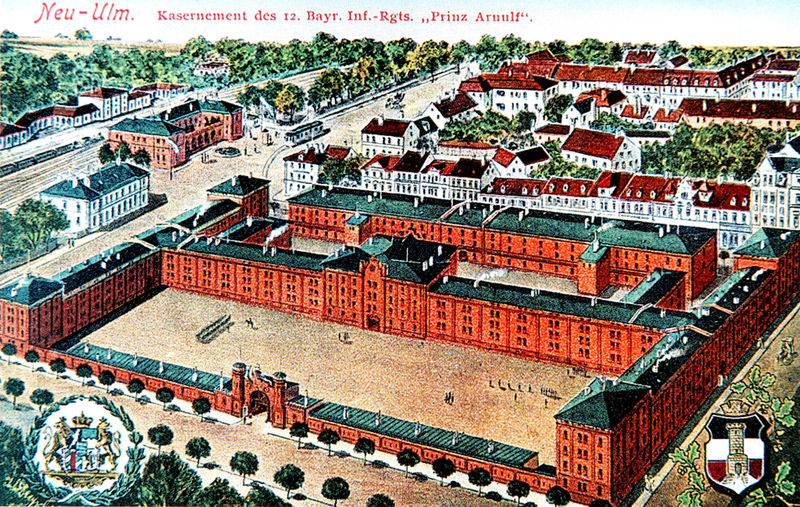
Titel: Ansichtskarte mit Friedens-Kaserne ("Zwölferkaserne") Neu-Ulm von Nordosten (um 1890)
Künstler: Moritz von Spieß
Standort: Neu-Ulm
Institution: Stadtarchiv
Schlagwörter: baum, blau, blätter, mann, weiß, aquarell, bäume, gelb, grün, landschaft, menschen, ocker, stadt, braun, bunt, fenster, grau, männer, orange, schwarz, skizze, strasse, tür, zeichnung, anlage, dach, gebäude, haus, rot, schloss, beige, muster, architektur, barock, häuser, kanal, blatt, pflanzen, krone, wald, kamin, turm, schrift, modell, ansicht, bogen, fassade, fassaden, ort, türen, schule, zug, dorf, dächer, mauer, ziegel, allee, backstein, hof, fabrik, platz, vogelperspektive, architecture, blue, church, court, crown, king, könig, military, palace, people, red, soldaten, soldier, soldiers, white, black, country, green, painting, windows, print, brown, model, tor, aufsicht, foto, fotografie, stadtansicht, straßen, eingang, eingänge, schild, innenhof, burg, medaillon, bayern, münchen, palast, geld, militär, text, soldat, bahnhof, entwurf, kranz, lorbeerkranz, neu, portal, wappen, karte, gefängnis, klinker, löwen, risalit, mauern, residenz, regiment, complex, stone, tree, prinz, bahn, building, house, bavaria, german, germany, houses, roof, roofs, street, tower, trees, village, wäldchen, siedlung, einfahrt, etagen, geschosse, plan, prince, uniform, schienen, pavillon, road, drawing, paper, postkarte, eichen, castle, forst, austria, army, illustration, akademie, infanterie, höfe, door, town, letter, dirt, italy, klassizistisch, kaserne, boulevard, city, parade, royal, arms, leaves, aufriss, etage, mittelbau, risalite, straßenbahn, trambahn, family, archway, doors, rome, ordnung, pavillons, courtyard, square, walls, brick, bricks, buildings, elevation, gate, prison, geschoß, backsteinbau, colored, colours, ground, school, engraving, map, ehrenhof, backsteingebäude, ulm, neu ulm, von oben, aerial, appell, ariel view, arnulf, arnulfstrasse, austrian, barrack, barracks, bavarian, citadel, coat of arms, cote of arms, crecent, crest, eichenlaub, kasernement, kasernenhof, ortogonal, postcard, prinz arnulf, read, rechtwinklig, reihenhäuser, rooves, royal seal, sachsen, seal, signs, stadtwappen, streets, tram, trolley, übungsplatz, mark, war, horse, kasernen, roma, shield, space, baiern, guard, schronstein, railway, train, exerzieren, palastanlage, lion, symbol, poster, insignia, train station, rail, weapon, eigen, deutsch, starßenbahn, vehicle, orthogonal, emblem, london, gates, real, ideal, fortress, numbers, 19th century, 12, oil on canvas, bus, obenansicht, roads, yard, caserne, police station, tress, neustadt, number, lions, wapon, armorial, card, layout, vintage, castly, repitition, county, corridor, compound, infanterieregiment, rihe, track, slate, mayr, prinz arnuulf, building complex, kasernement des 12, bary. inf., creat, ne, des, inf, rgts, aruulf, windsor castle, winsor, tion, buikdings, new-ulm, prinx, hulm, villiage, prince arnulf, a city in the 1800's, birdeyeview, bayr, arnuulf, casern, tramp, streetcar, exerzierplatz, reggia, old palace, royal house, 12., bayr.